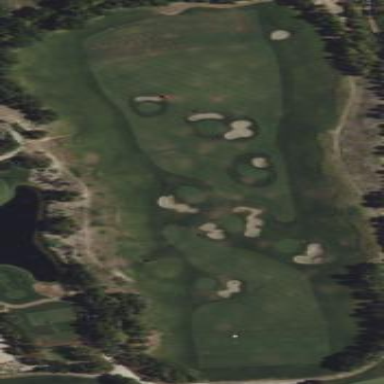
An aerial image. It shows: Area of rough grass used for golf.